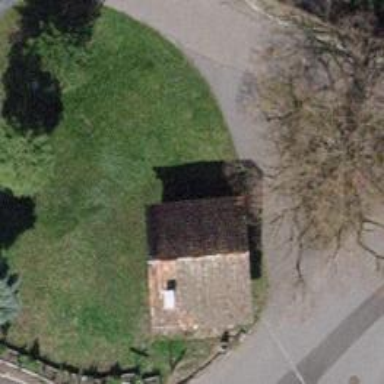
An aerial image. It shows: Post box.